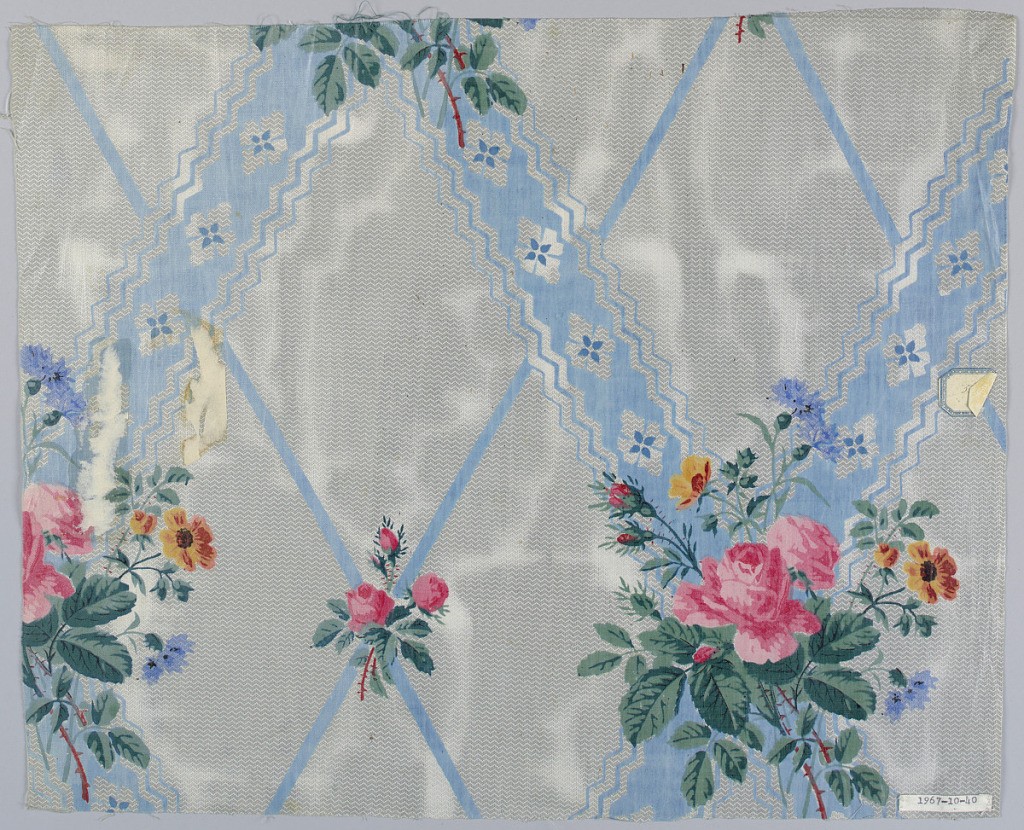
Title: Textile
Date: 1851–63
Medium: cotton Technique: printed by engraved roller and block printed; glazed
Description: Ground grey with areas of moire in white. Large diamond shaped frame in blue with zigzag edge. Naturalistic rose sprays printed at points of crossing of blue bars, - glazed.